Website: apple
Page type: payment
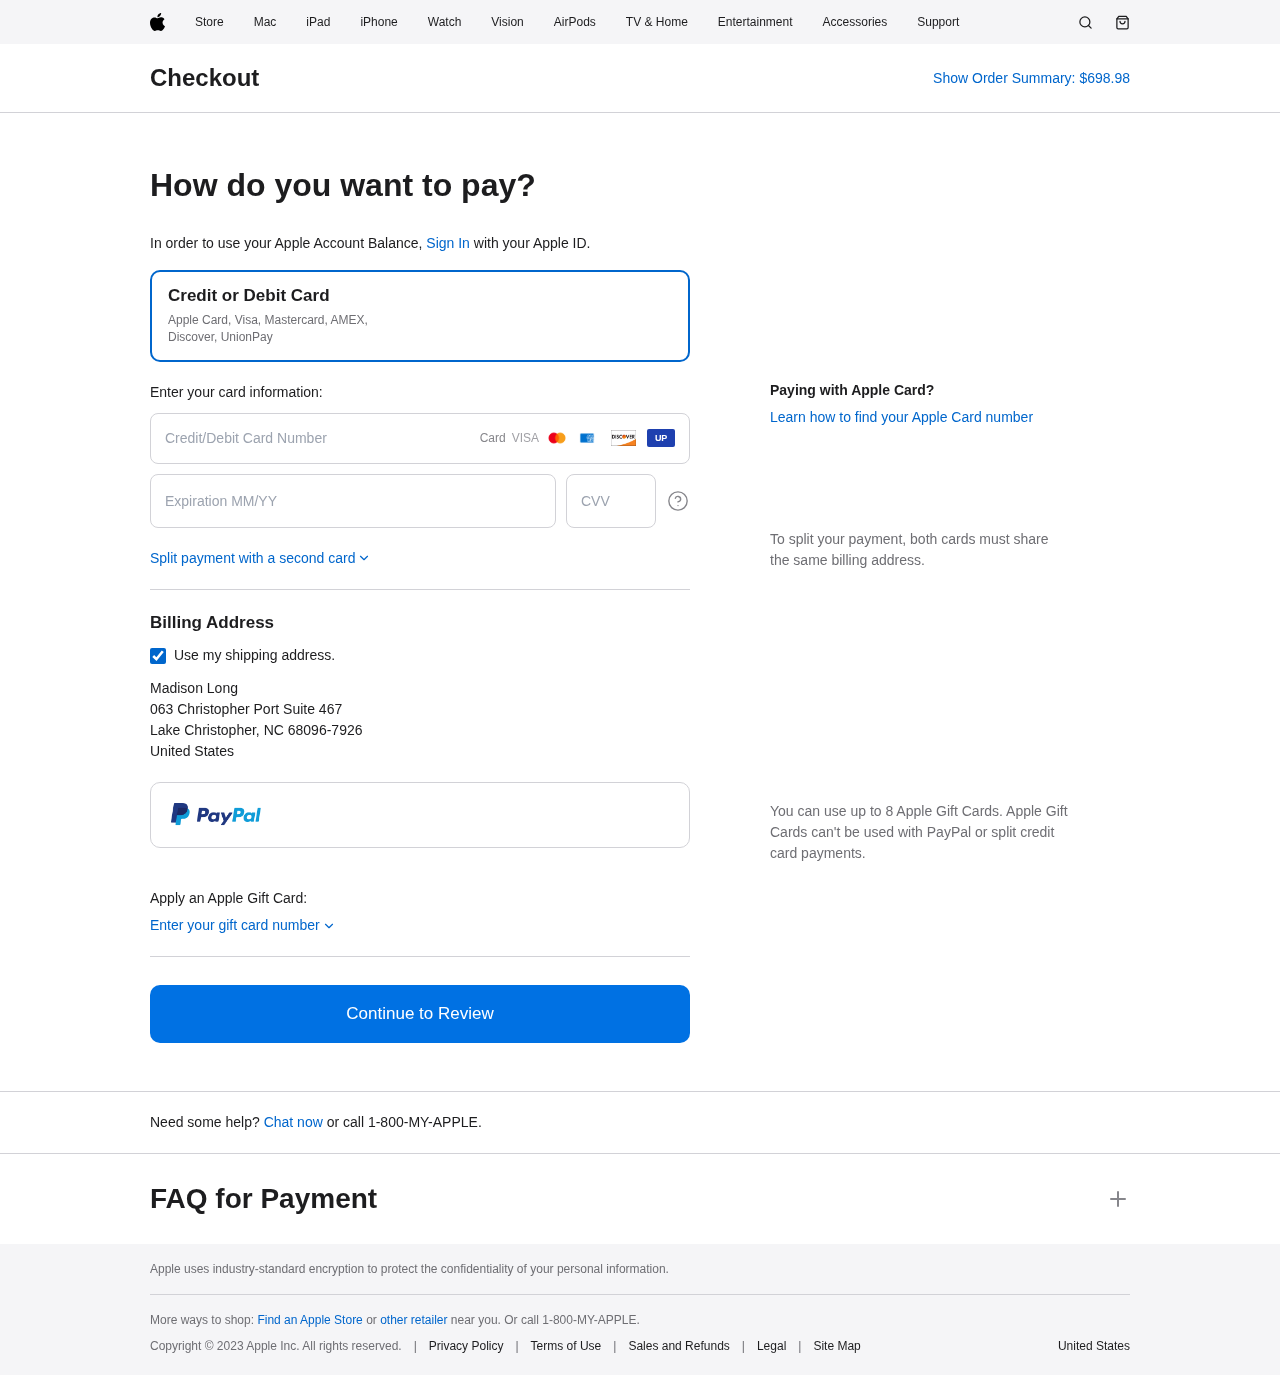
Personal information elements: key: PII_CARD_CVV
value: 416
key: PII_CARD_EXPIRY
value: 08/30
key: PII_CARD_NUMBER
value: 5216 6248 4474 7960
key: PII_COUNTRY
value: United States
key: PII_FULLNAME
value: Madison Long
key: PII_STREET
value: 063 Christopher Port Suite 467
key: PII_CITY_STATE_ZIP
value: Lake Christopher, NC 68096-7926
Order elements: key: ORDER_TOTAL
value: $698.98